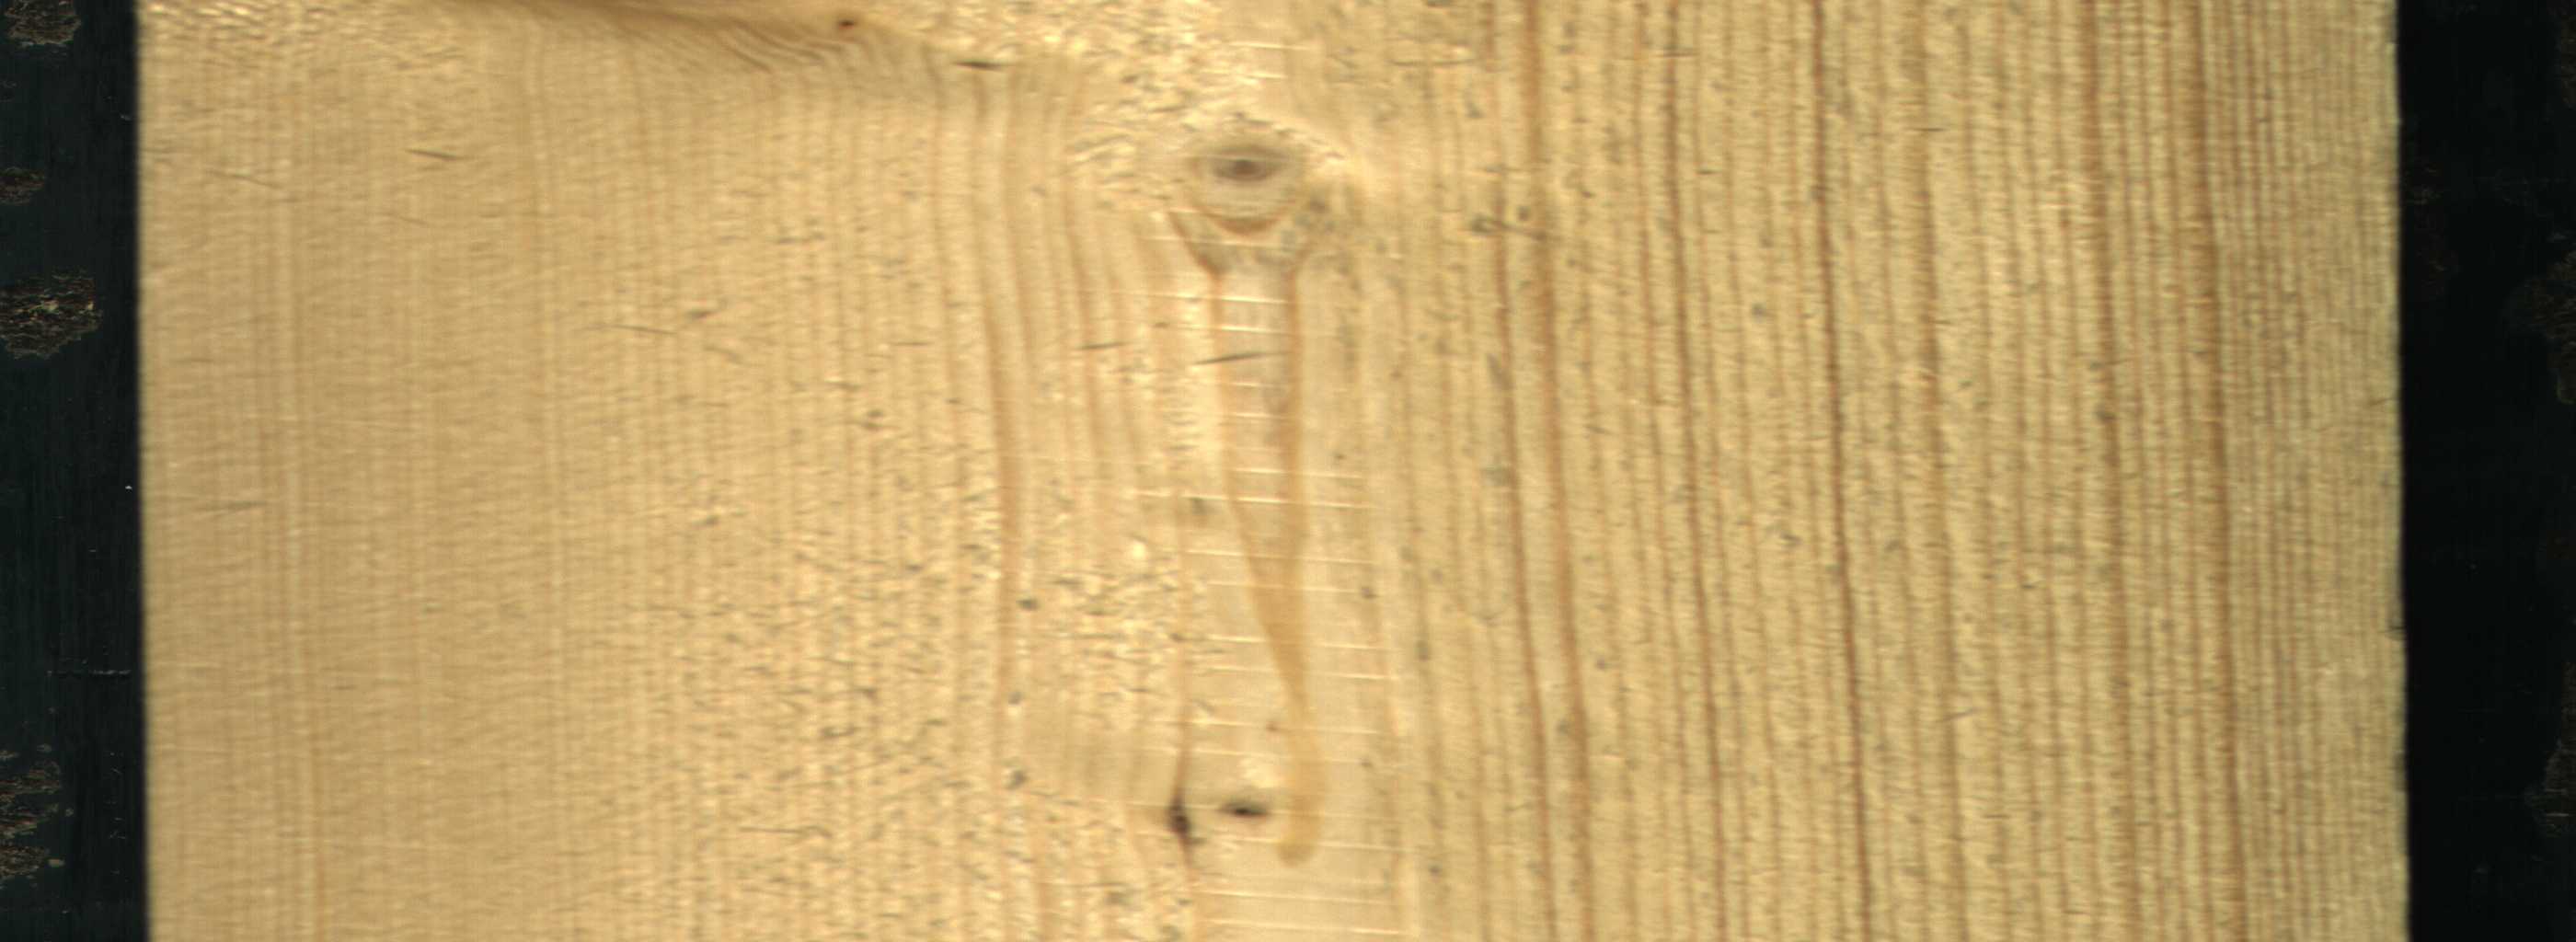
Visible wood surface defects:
Live_Knot
Live_Knot
Live_Knot